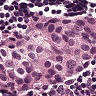
Metastatic tissue present: yes